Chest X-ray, PA view. Patient: 52 years old, sex M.
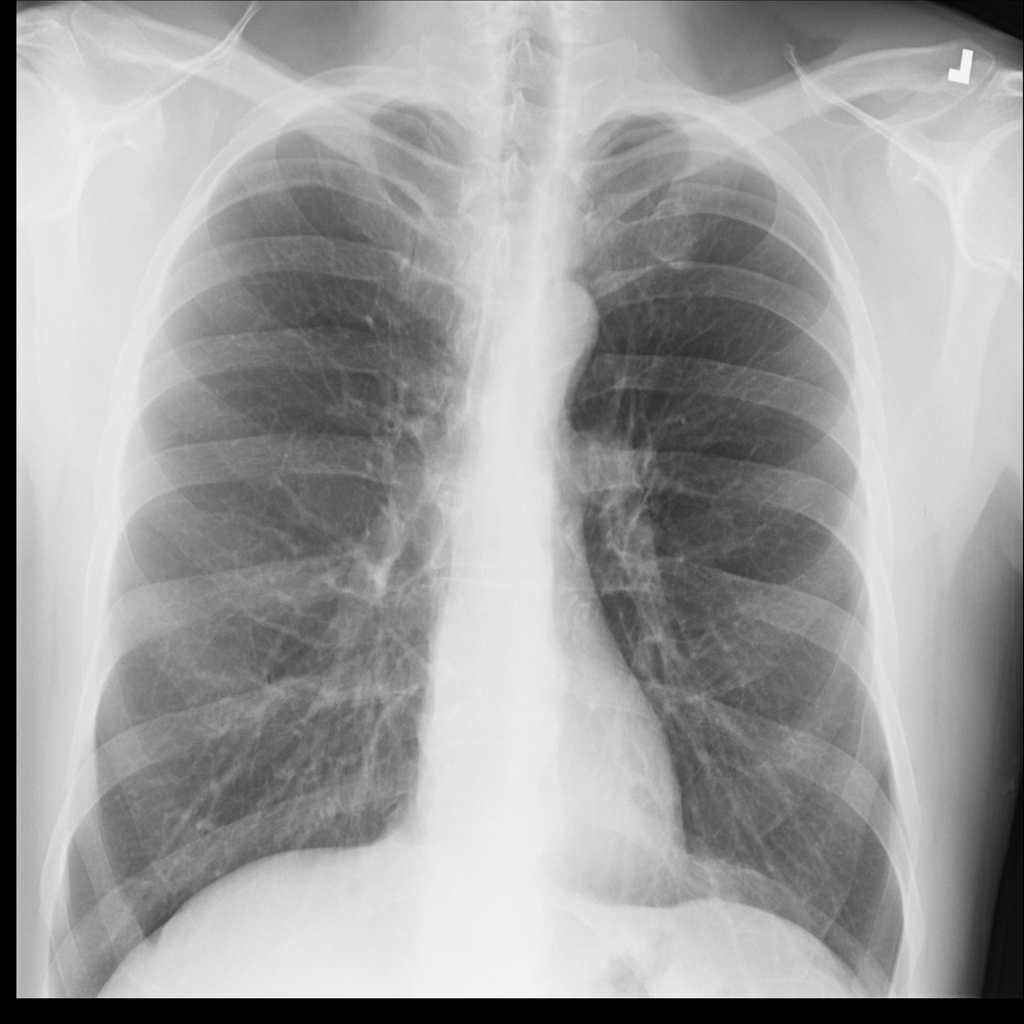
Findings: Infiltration